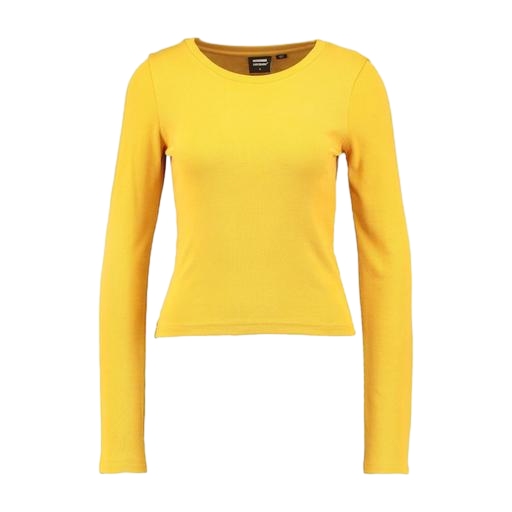
long-sleeve t-shirt only macy, yellow iconic women's long-sleeved t-shirt, longsleeve t-shirt, white background